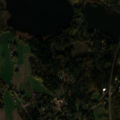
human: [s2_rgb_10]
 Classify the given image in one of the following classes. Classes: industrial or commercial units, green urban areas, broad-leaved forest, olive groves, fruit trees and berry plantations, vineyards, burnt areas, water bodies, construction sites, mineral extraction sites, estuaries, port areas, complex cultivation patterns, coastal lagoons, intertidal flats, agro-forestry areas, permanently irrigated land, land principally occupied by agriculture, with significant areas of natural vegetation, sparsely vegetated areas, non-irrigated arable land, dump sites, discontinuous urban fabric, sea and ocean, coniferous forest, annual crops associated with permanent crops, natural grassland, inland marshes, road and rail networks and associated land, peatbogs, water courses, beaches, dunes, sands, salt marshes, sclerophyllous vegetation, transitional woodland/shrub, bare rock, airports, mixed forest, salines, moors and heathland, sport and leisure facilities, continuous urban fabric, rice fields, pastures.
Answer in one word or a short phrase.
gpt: discontinuous urban fabric, non-irrigated arable land, land principally occupied by agriculture, with significant areas of natural vegetation, mixed forest, sea and ocean